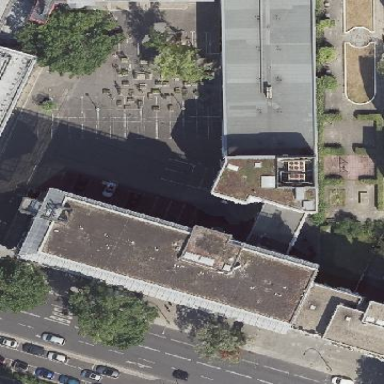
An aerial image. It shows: Parking area with surface.